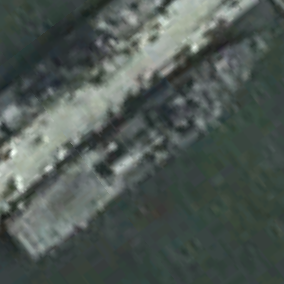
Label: combat